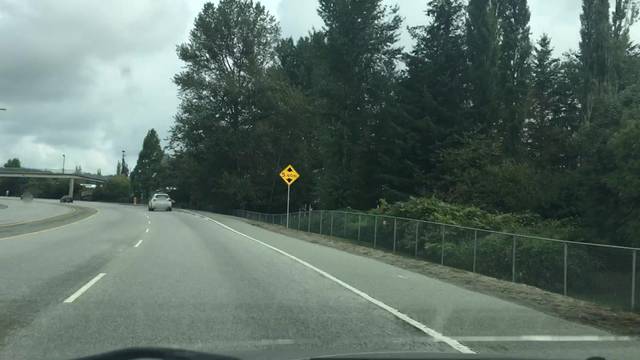
Region: Canada
Coordinates: 49.109, -122.643